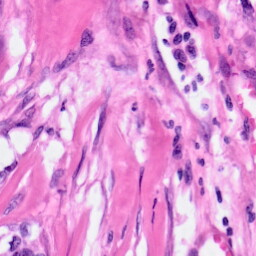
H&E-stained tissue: Pancreatic